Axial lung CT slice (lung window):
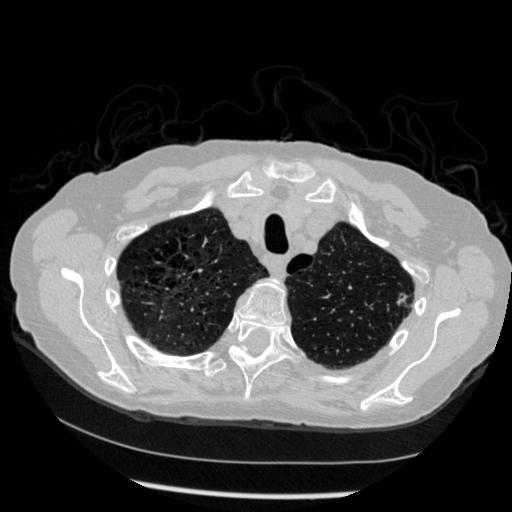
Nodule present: yes
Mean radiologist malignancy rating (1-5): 3